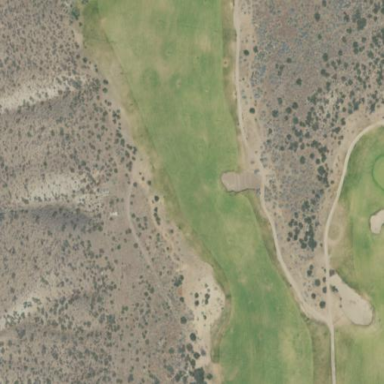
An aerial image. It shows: Scenic golf fairway.